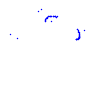
Particle: proton